Question: I am using <URL>
After when I do
'document.getElementById()' or '$(Id)'
I get 'null'.
UPDATE:

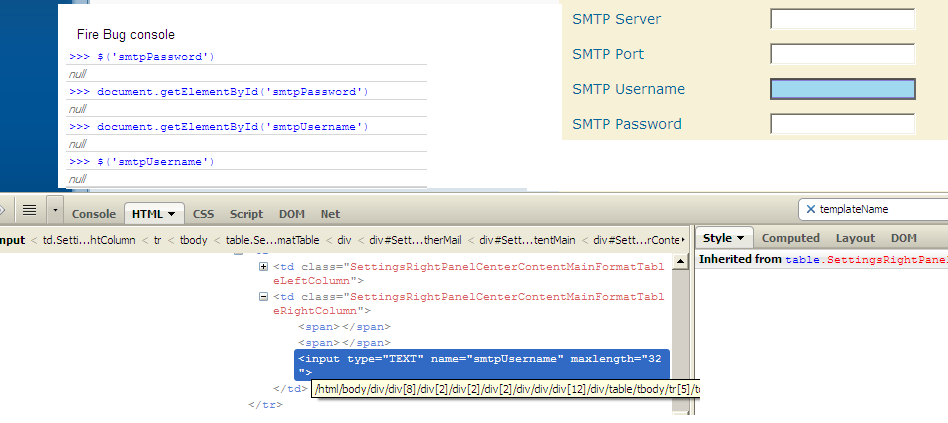
Answer: It seems to me like you did not give any id to your input field. it looks like you only have name attribute. you should give it an id attribute too.